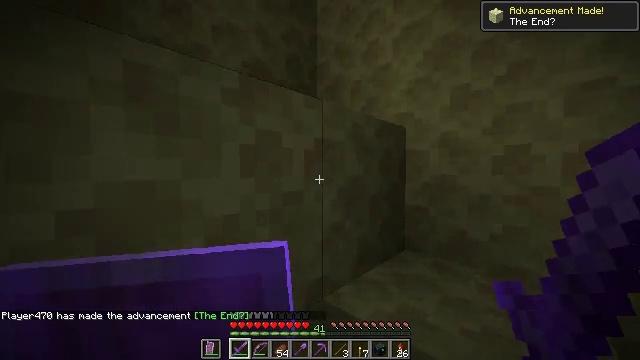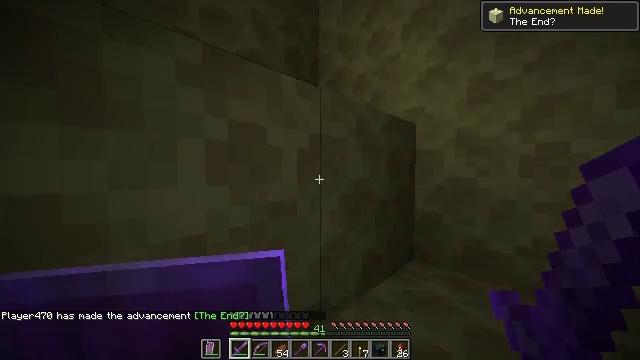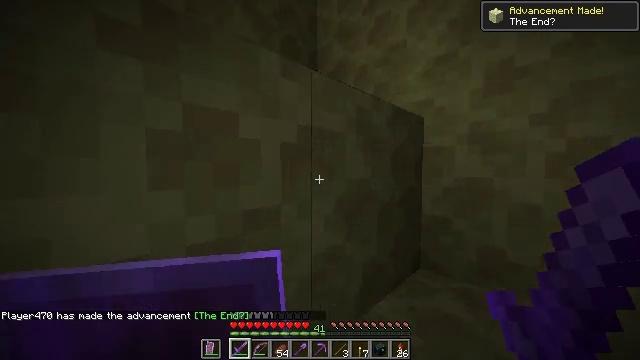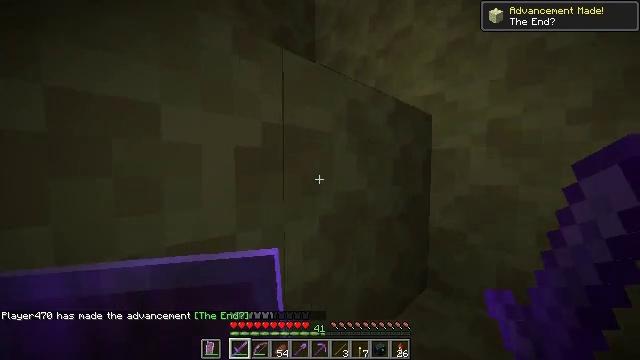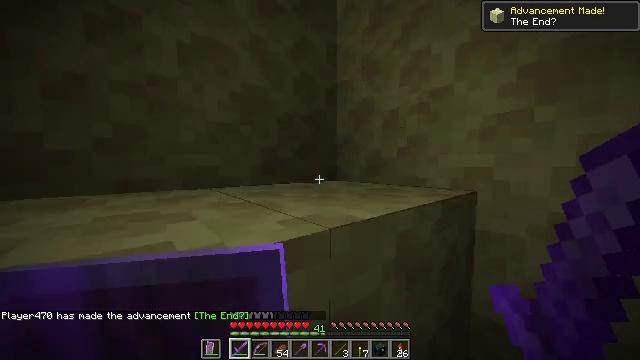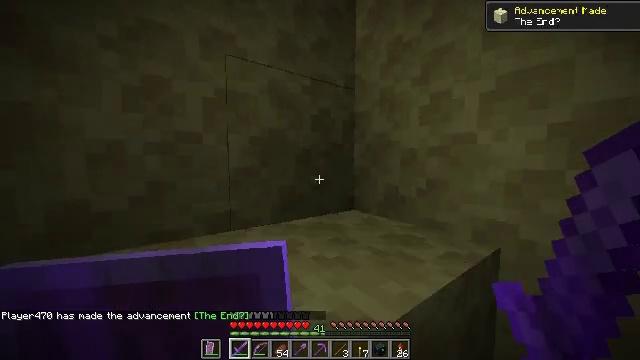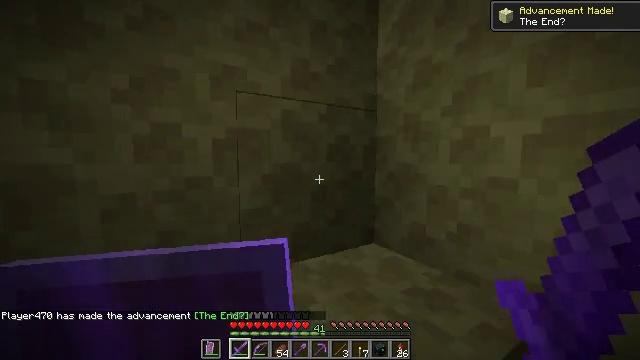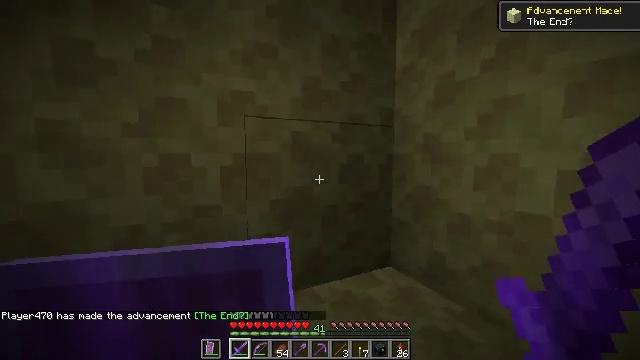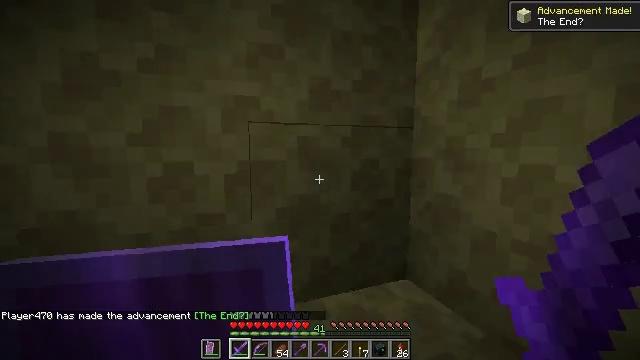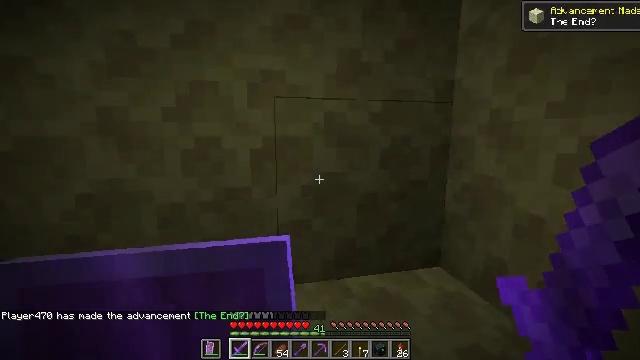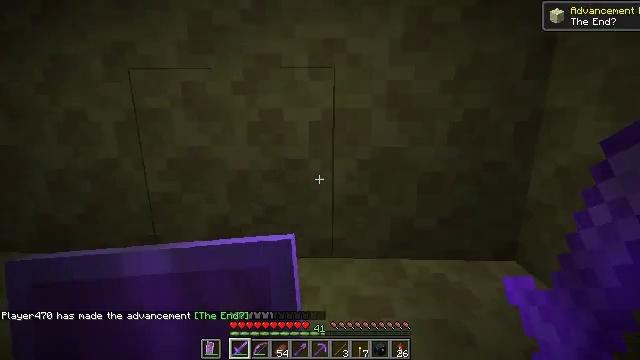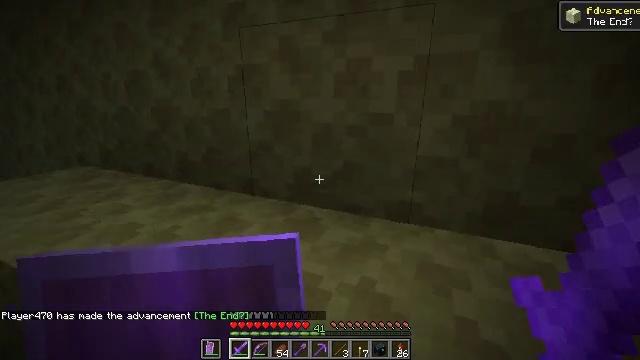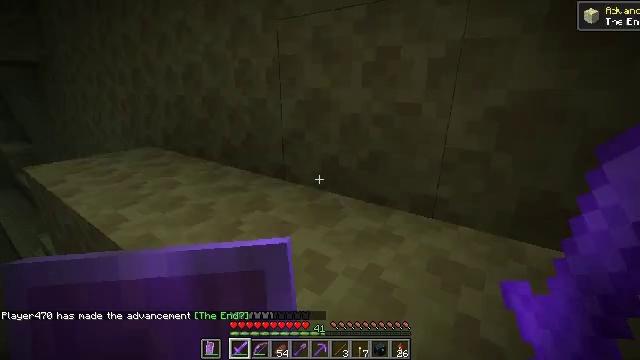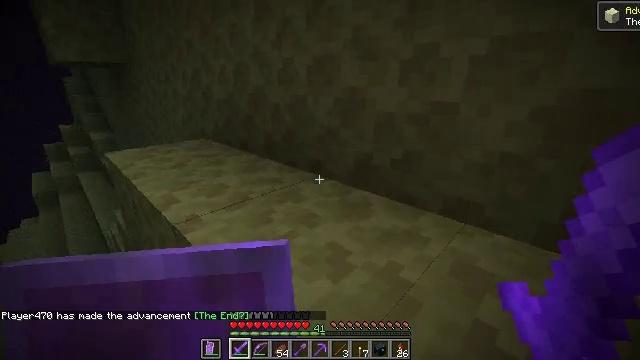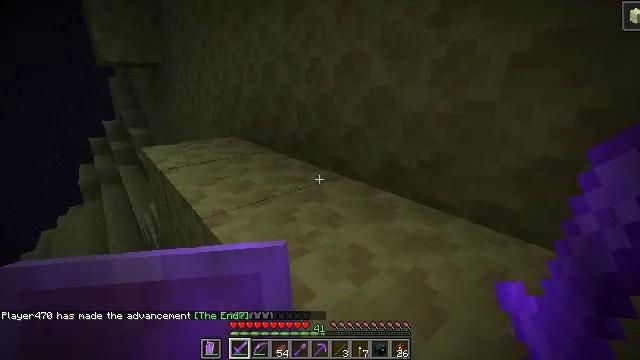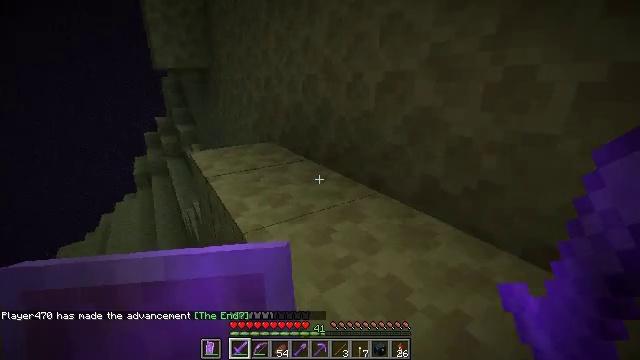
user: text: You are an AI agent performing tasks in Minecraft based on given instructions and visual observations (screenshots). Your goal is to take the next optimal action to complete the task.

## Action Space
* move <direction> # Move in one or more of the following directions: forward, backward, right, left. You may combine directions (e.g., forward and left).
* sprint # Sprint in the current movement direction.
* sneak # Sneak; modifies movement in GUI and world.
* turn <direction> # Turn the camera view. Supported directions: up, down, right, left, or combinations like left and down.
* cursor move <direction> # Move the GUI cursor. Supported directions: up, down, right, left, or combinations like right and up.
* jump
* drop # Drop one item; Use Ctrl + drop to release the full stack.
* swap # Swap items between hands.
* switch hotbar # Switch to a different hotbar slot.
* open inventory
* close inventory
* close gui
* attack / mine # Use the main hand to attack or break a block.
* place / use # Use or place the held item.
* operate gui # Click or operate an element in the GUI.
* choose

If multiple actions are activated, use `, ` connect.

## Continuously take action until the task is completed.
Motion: motion action
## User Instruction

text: Harvest obsidian for portal building.
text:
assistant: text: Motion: move forward, sprint, turn left
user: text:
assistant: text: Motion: move forward and move right, sprint
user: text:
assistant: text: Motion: move forward and move right, sprint, turn left, jump
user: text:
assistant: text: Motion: move forward and move right, sprint, turn left, jump
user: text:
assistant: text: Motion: move forward and move right, sprint, turn left, jump
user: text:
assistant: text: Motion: move forward and move right, sprint, turn left, jump
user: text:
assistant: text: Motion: move forward and move right, sprint, turn left, jump
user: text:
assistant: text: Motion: move forward and move right, sprint, turn left and down, jump
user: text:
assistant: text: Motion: move forward and move right, sprint, turn left and down
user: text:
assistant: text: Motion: move forward and move right, sprint, turn left and down
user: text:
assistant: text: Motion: move forward and move right, sprint, turn left and down
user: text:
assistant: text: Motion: move forward and move right, sprint, turn left and down
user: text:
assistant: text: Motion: move forward and move right, sprint, turn left
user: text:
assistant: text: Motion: move forward, sprint, turn left
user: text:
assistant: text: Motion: move forward, sprint, turn left, jump
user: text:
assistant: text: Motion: move forward, sprint, turn left, jump
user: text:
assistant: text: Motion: move forward, sprint, turn left, jump
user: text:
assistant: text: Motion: move forward, sprint, jump
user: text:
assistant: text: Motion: move forward, sprint, jump
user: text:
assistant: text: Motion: move forward, sprint, jump
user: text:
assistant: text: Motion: move forward, sprint, jump
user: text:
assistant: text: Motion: move forward, sprint, turn left
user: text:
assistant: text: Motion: move forward, sprint, turn left
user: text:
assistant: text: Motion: move forward, sprint, turn left
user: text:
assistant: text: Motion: move forward, sprint, turn left
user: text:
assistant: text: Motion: move forward, sprint, turn left
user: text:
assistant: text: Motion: move forward, sprint, turn left
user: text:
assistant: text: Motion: move forward, sprint, turn left
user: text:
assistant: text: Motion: move forward, sprint, turn left
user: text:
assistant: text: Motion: move forward, sprint